Field crop: maize
Growth stage: 2
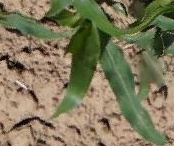
Species: maize